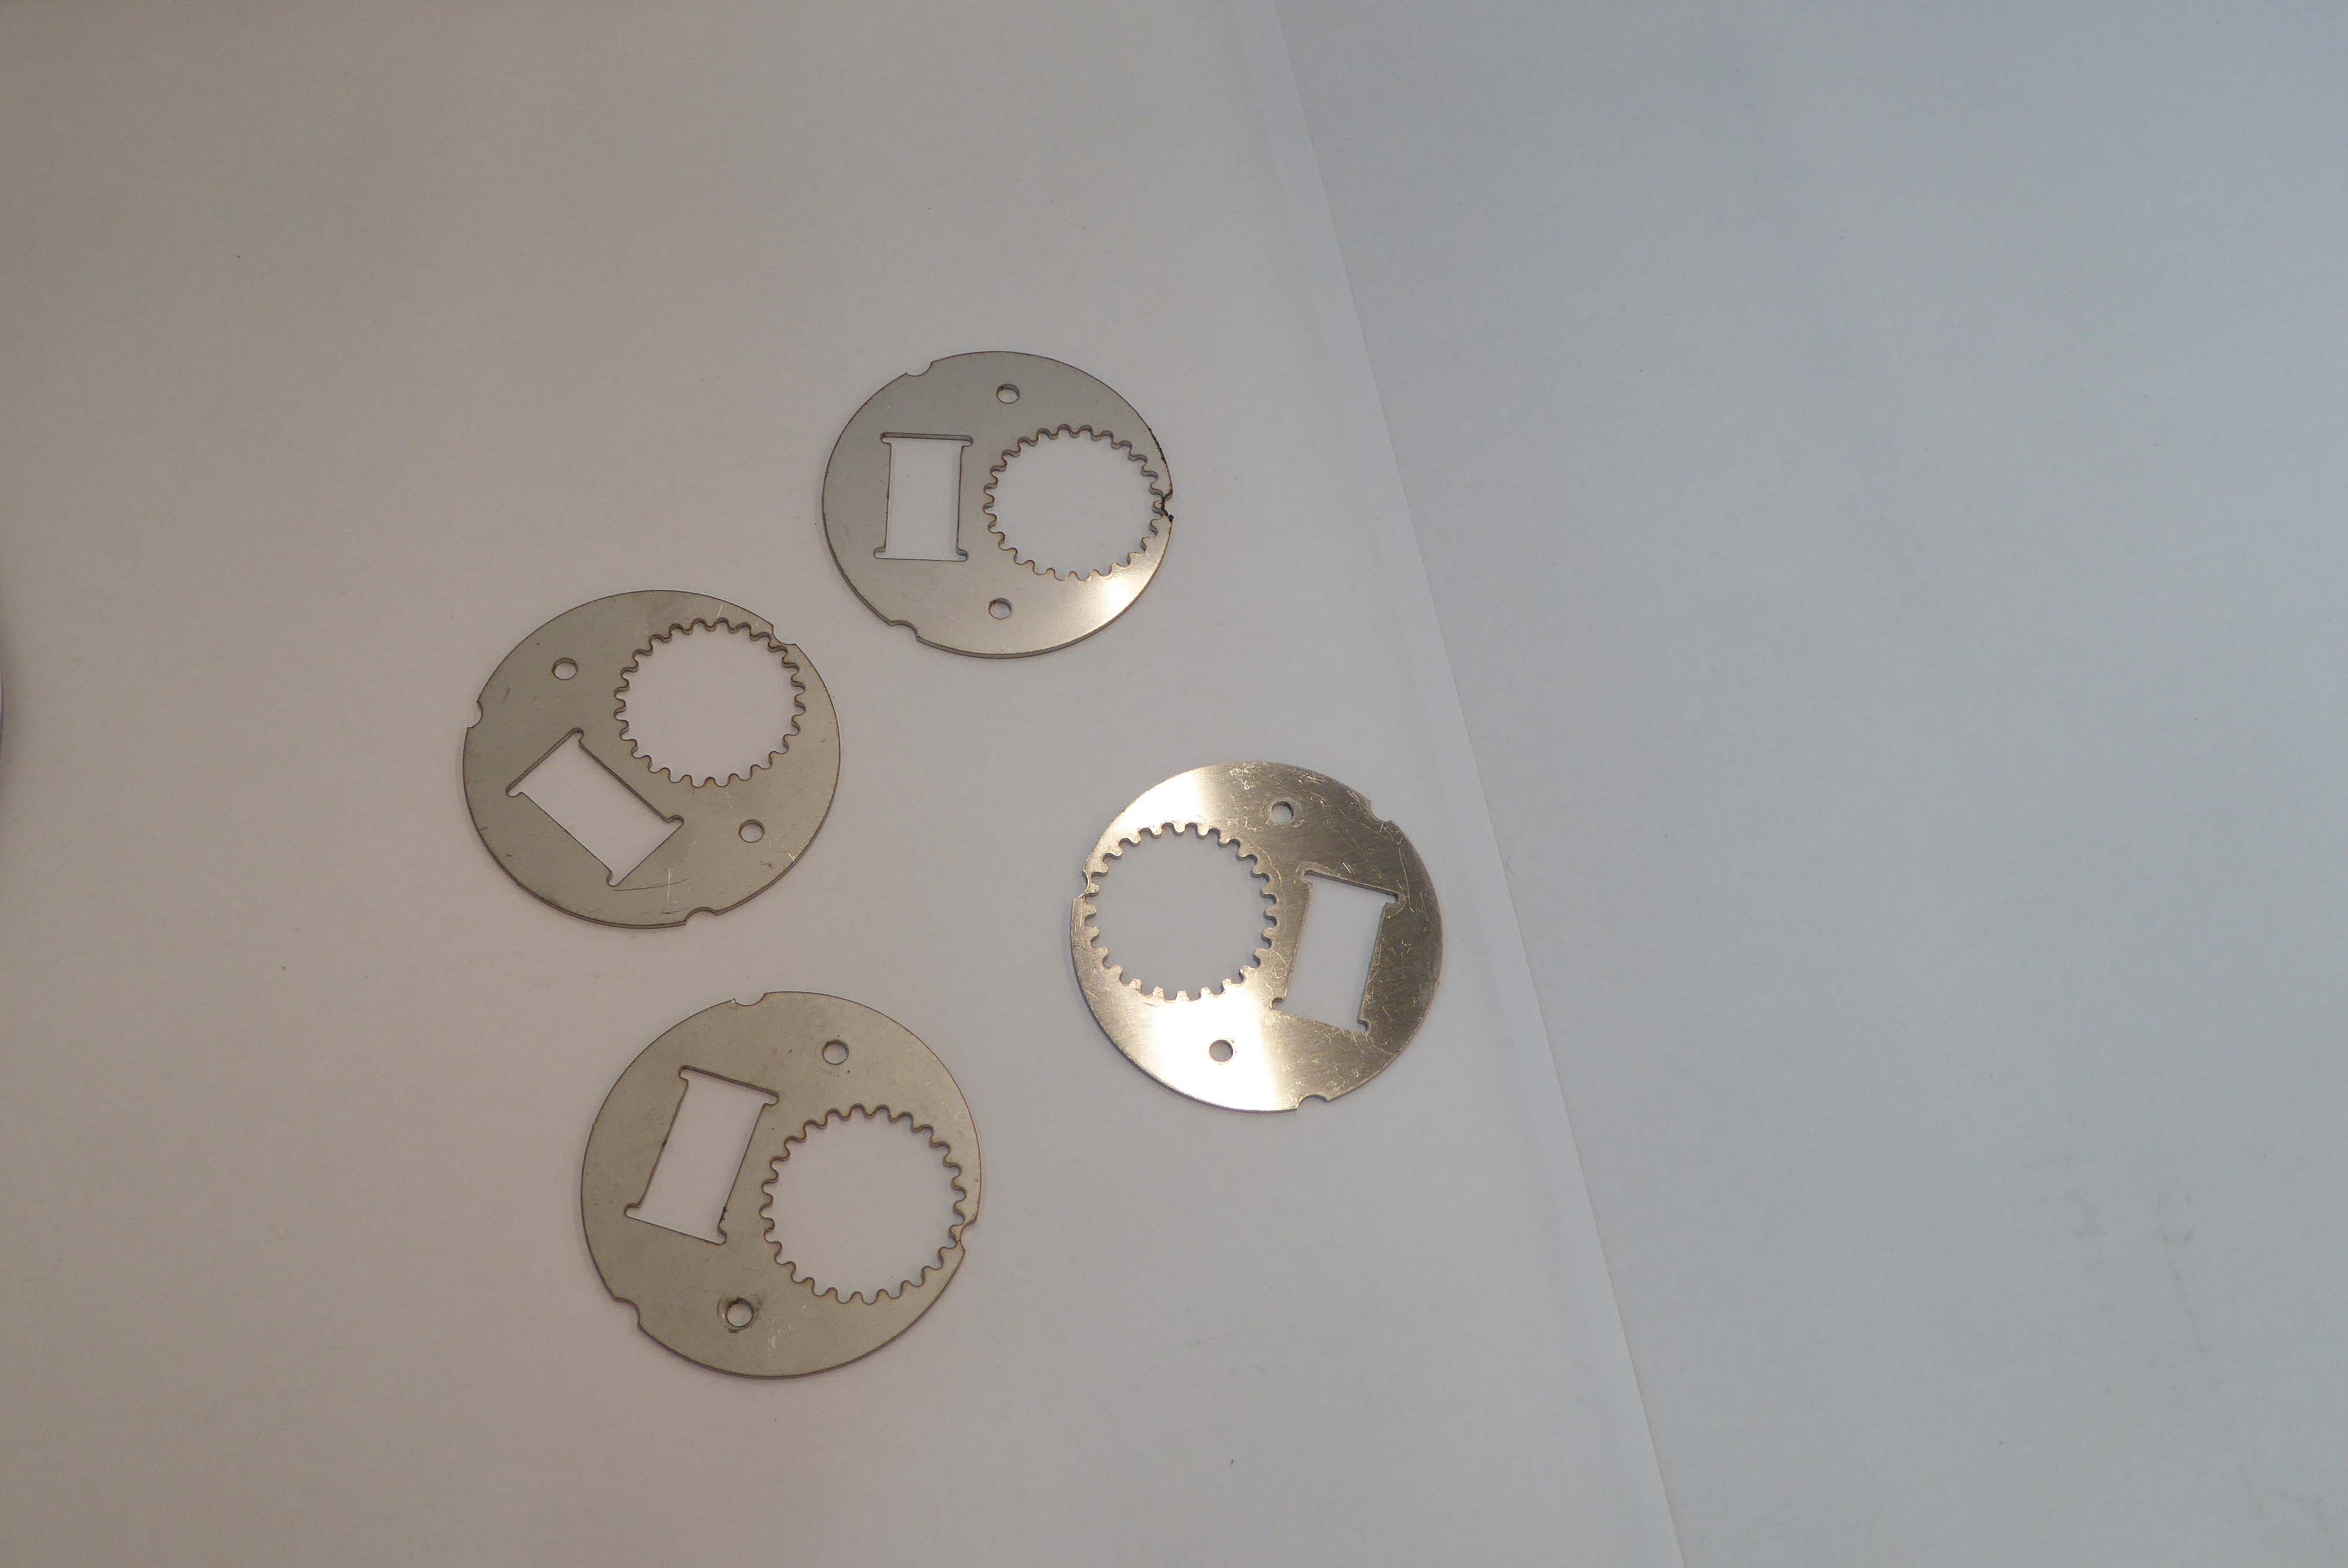
Label: Bottle Opener - Inlay